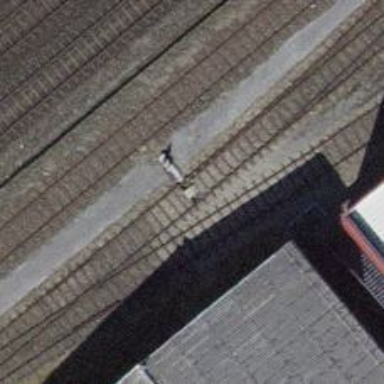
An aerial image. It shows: Railway switch.